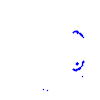
Particle: proton